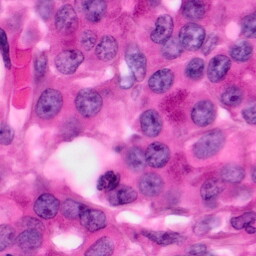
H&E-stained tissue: Pancreatic